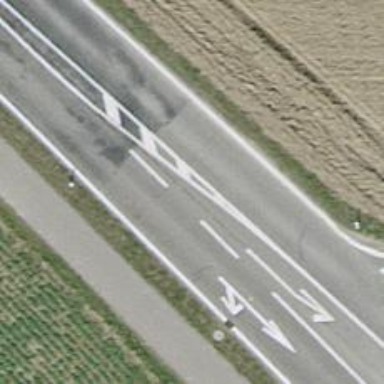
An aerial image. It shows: Secondary road with asphalt surface.